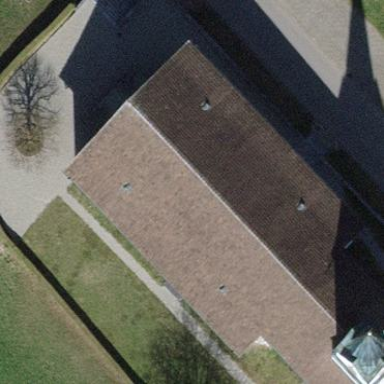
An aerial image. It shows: Church which is place of worship.